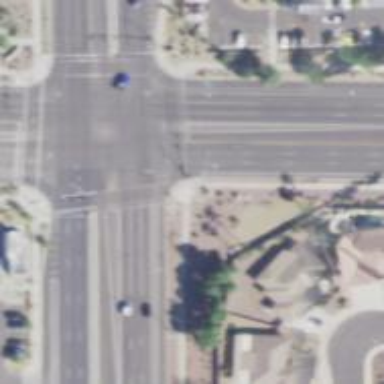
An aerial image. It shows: Solid stop line on the road marking.